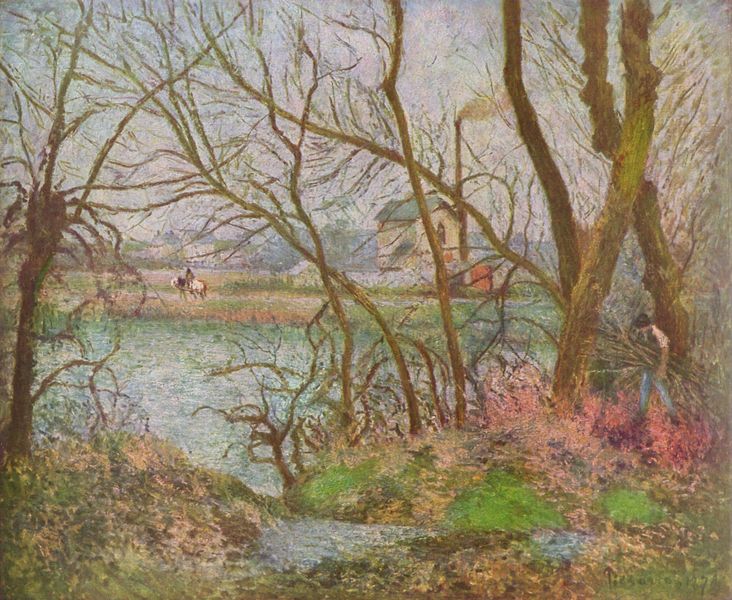
Titel: Der Holzfäller
Künstler: Camille Pissarro
Standort: Paris
Institution: Musée d'Orsay
Schlagwörter: baum, blau, blätter, gemälde, himmel, mann, wasser, weiß, wolken, baumstämme, bäume, fluss, grün, impressionismus, landschaft, menschen, see, teich, ufer, äste, blumen, braun, bunt, fenster, grau, hintergrund, holz, hut, pastell, renoir, vordergrund, blüten, dach, gras, haus, rot, weg, wiese, malerei, hemd, jung, mensch, ast, bach, baumstamm, feld, ferne, gräser, horizont, häuser, kalt, mühle, natur, schilf, stamm, weide, zweige, busch, büsche, einsam, gebüsch, gehen, gewässer, hütte, kanal, kirche, rauch, sträucher, kind, person, pflanzen, rosa, wald, arbeit, kamin, pferd, reiter, schornstein, reiten, farbig, sommer, ort, reisig, sammeln, berge, dorf, lila, violett, kahl, kuh, herbst, winter, ausflug, fabrik, schlot, industrie, stämme, impressionistisch, stimmung, junge, frühling, bauer, impression, weiden, heide, bedeckt, zweig, sumpf, schimmel, picasso, schneiden, geäst, reise, dickicht, gráser, landscahft, brackwasser, auen, gesträuch, frühjahr, esse, gestrüpp, sammler, jahreszeit, hirte, rute, weise, pointillismus, flussufer, maschinenhaus, ziegelei, racuh, bäumen, hur, flirrend, blütenmeer, holz sammeln, holzsammlerin, reitet, äste zweige, bachufer, erscheinungsfarbe, reisigsammler, holzsammler, piontilismus, rauvh, ruten schneiden, weidenbäume, weidenrute